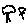
Label: tree